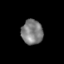
Tissue: skin
Cell type: Epithelial cells
Senescence score: 0.6833
Nuclear area (px): 518
Mean DAPI intensity: 127.122